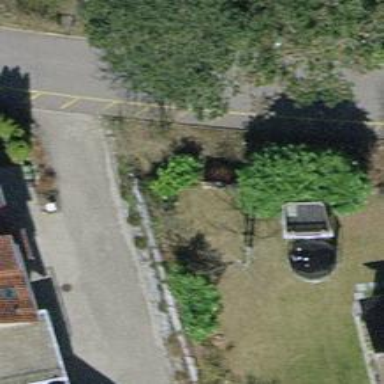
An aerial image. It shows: Urban area featuring tree as natural element.